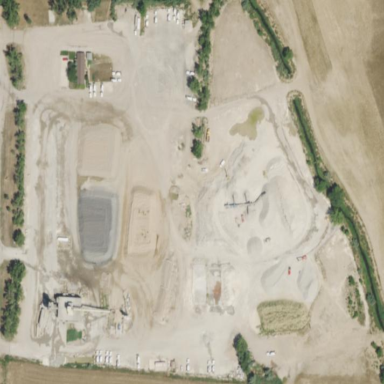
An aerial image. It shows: Quarry used for extracting gravel and sand resources.